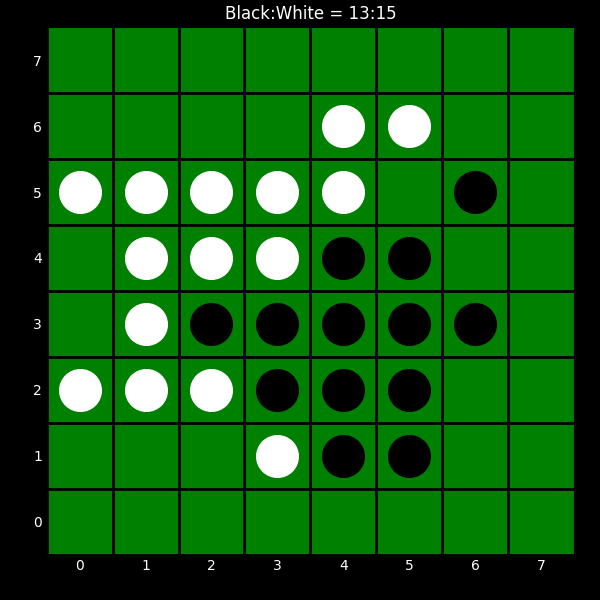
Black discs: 13
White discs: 15